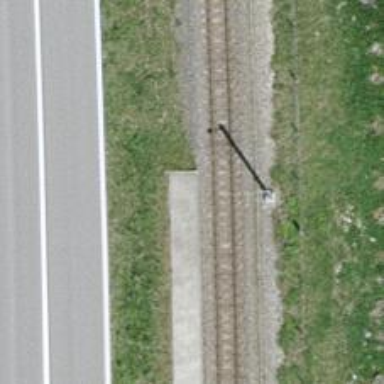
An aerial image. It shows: Platform at public transport station with shelter.